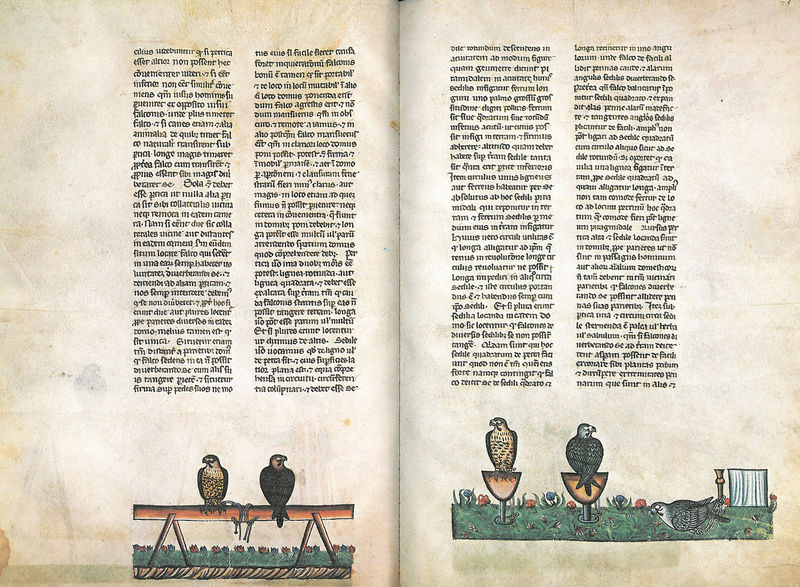
Titel: Falkenbuch Friedrichs des II.; De arte venandi cum avibus
Institution: Rom, Biblioteca Vaticana
Schlagwörter: flügel, blumen, braun, grau, gras, wiese, beige, alt, federn, vögel, schrift, vergilbt, balken, deutsch, buch, druck, text, stange, kelche, latein, lateinisch, falken, falkenbuch